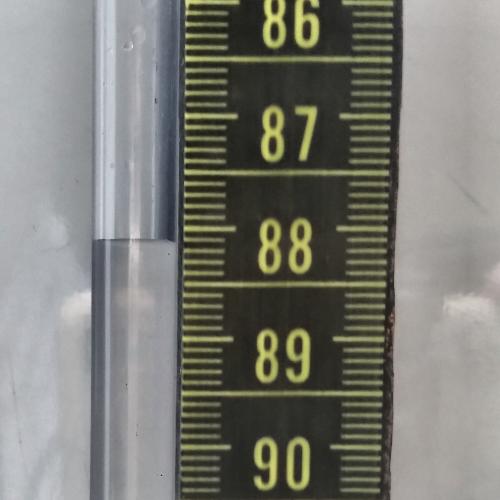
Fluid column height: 88.1 cm